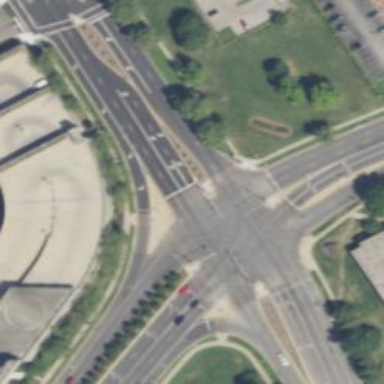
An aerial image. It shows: Crossing on footway.